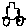
Label: car